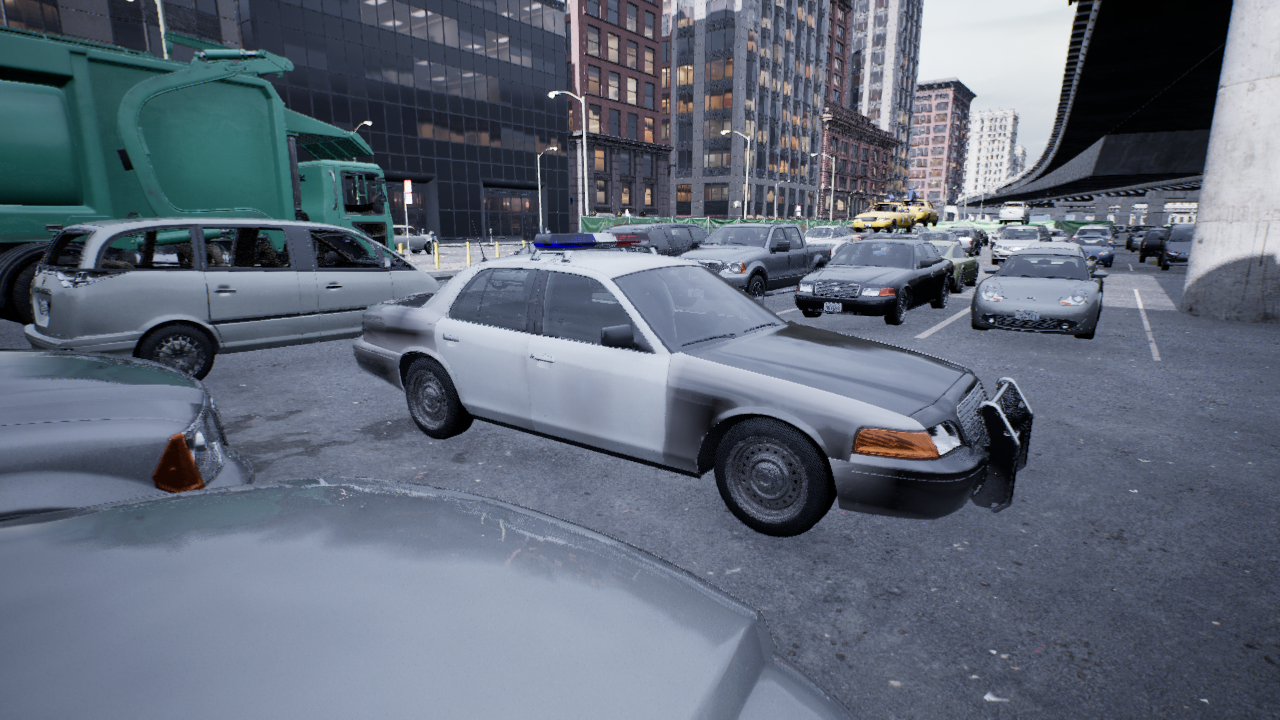
Venue: arterial
Lighting: overcast
Vehicle rig: sedan